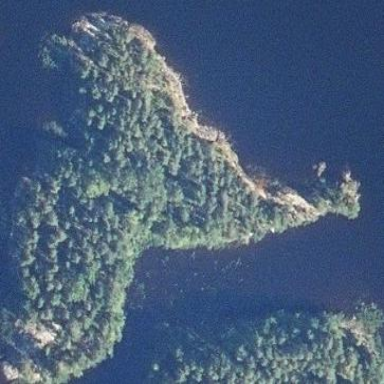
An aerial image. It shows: Islet covered with woodland.